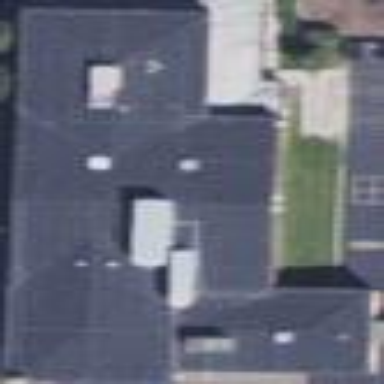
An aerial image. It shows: School building.